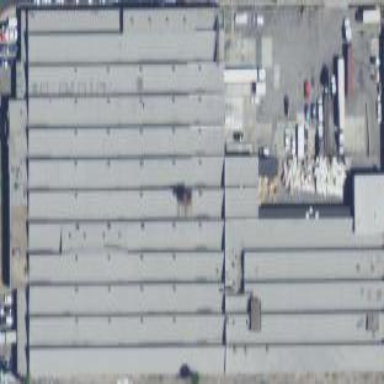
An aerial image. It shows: Warehouse.